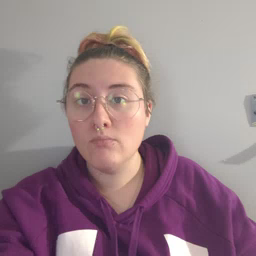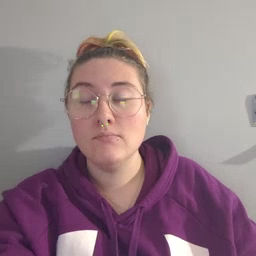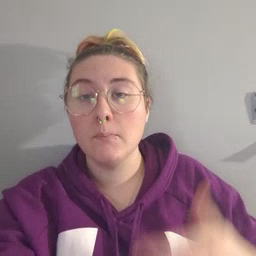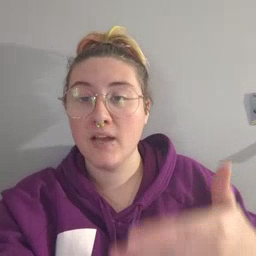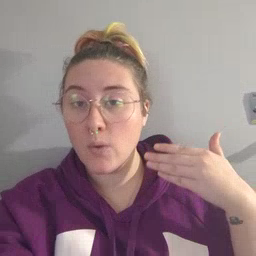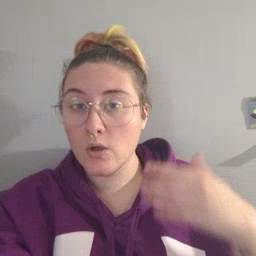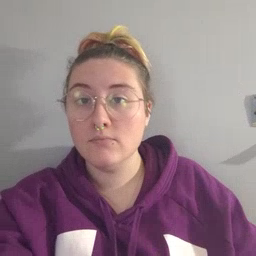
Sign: before